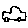
Label: car